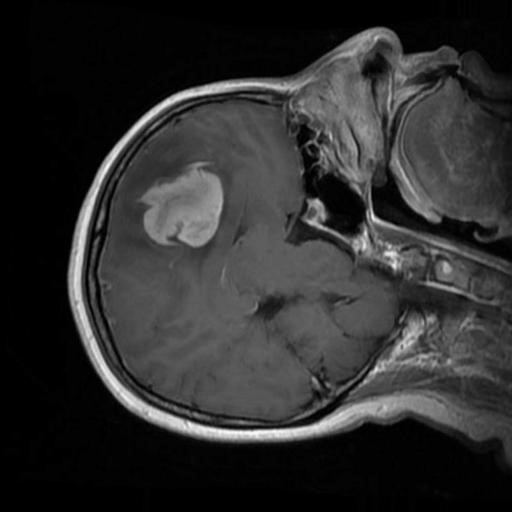
Label: brain_menin